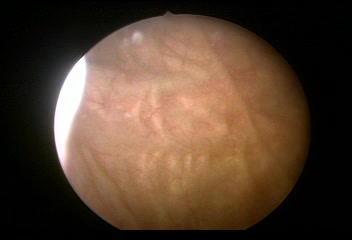
Modality: WLC
Class: Normal mucosa
Bladder cancer association: No